Interaction volume radius: 5 \u00c5
Interaction volume height: 20 \u00c5
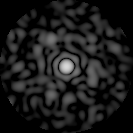
Disorder parameter: 0.8403